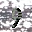
Label: 9